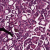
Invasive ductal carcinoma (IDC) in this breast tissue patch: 1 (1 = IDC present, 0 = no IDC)